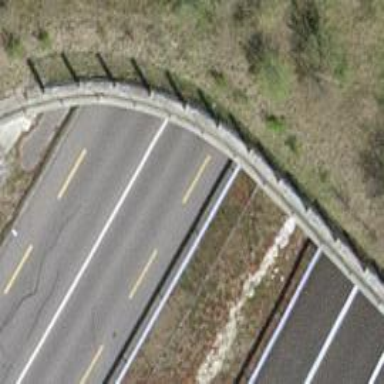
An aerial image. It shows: Primary highway with dedicated lane for cyclists.